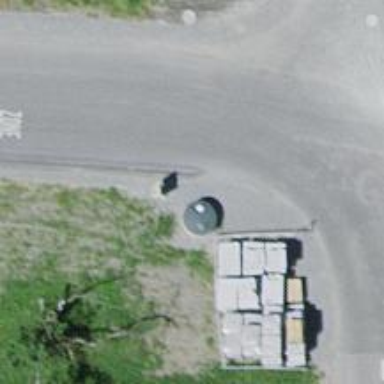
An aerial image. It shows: Waste disposal facility.